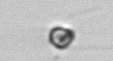
Label: nanoplankton_mix